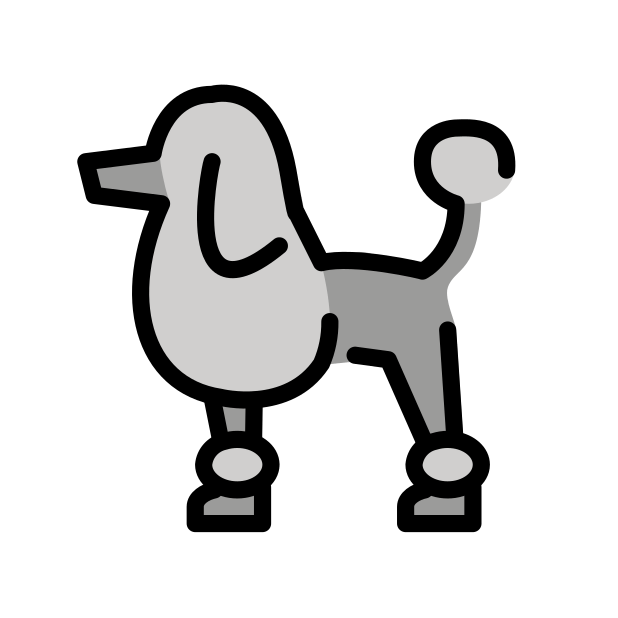
poodle